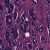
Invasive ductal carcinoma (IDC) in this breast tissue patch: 1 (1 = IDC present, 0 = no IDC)